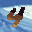
Label: 4